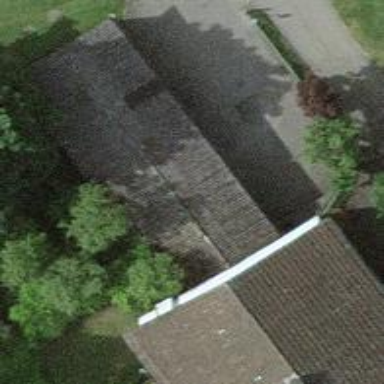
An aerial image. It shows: Group of garages.